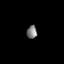
Tissue: lung
Cell type: Others
Senescence score: 0.6794
Nuclear area (px): 133
Mean DAPI intensity: 123.654